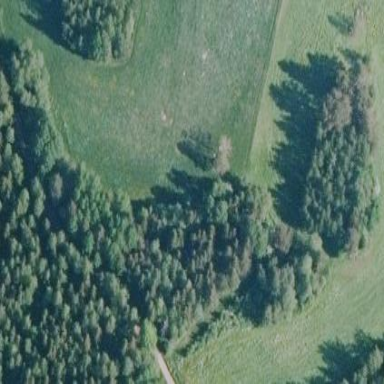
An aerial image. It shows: Serene woodland landscape.